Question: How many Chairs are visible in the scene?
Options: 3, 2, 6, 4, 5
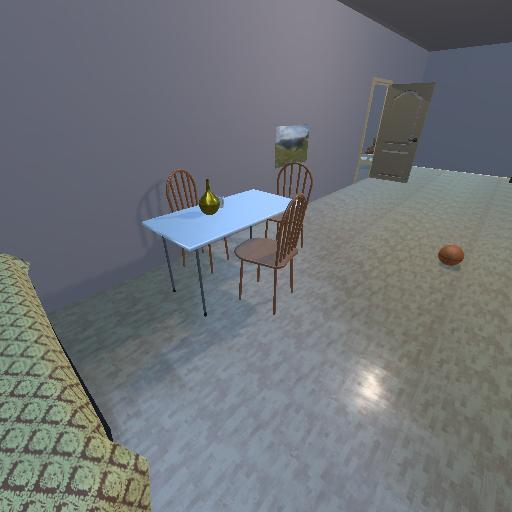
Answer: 3